Question: I'm implementing a browser extension which should connect to the nearest server to test the ping speed.
To have more details, kindly have a look on <URL>, it first calculates the ping time. And to calculate this ping time, it detects the nearest servers and then pings it.
For example, here's the nearest servers detected by <URL>. I marked them in red arrows

<URL>
<URL>
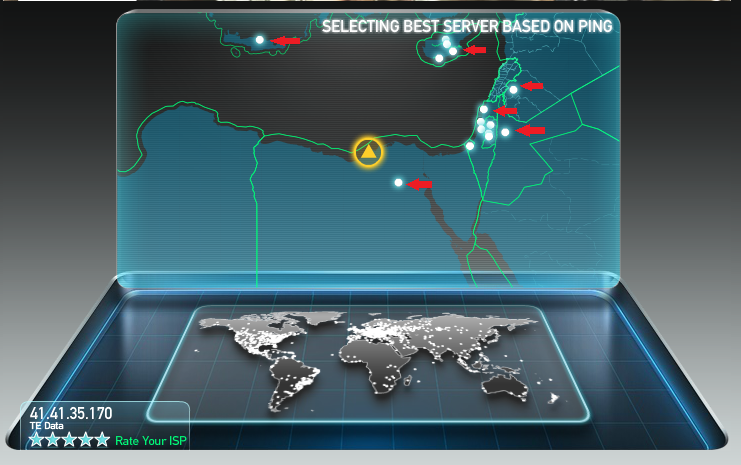
Answer: What speedtest is doing is not a real "ping" in the sense of having the client machine run a ping operation. I have no knowledge of their exact methods (and I believe they use flash rather than pure JS, or at least used to), but I would guess that they try to access a small resource (an empty text/image file?) on each of these machines, and then time the response back. That is certainly one way to implement this anyway.